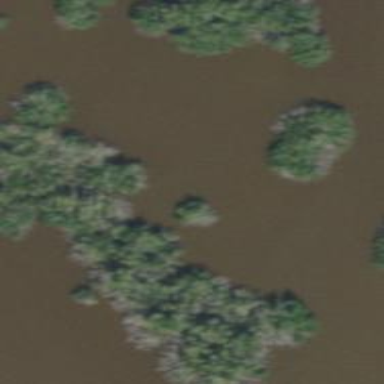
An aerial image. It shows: Rich mangrove swamp wetland filled with Mangrove plants.